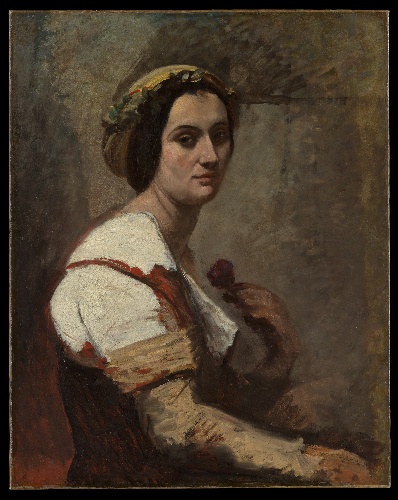
Title: Sibylle
Artist: Camille Corot
Artist bio: French, Paris 1796–1875 Paris
Date: ca. 1870
Object type: Painting
Classification: Paintings
Medium: Oil on canvas
Dimensions: 32 1/4 x 25 1/2 in. (81.9 x 64.8 cm)
Department: European Paintings
Credit line: H. O. Havemeyer Collection, Bequest of Mrs. H. O. Havemeyer, 1929
Accession year: 1929
Repository: Metropolitan Museum of Art, New York, NY
Tags: Women